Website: macys
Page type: payment
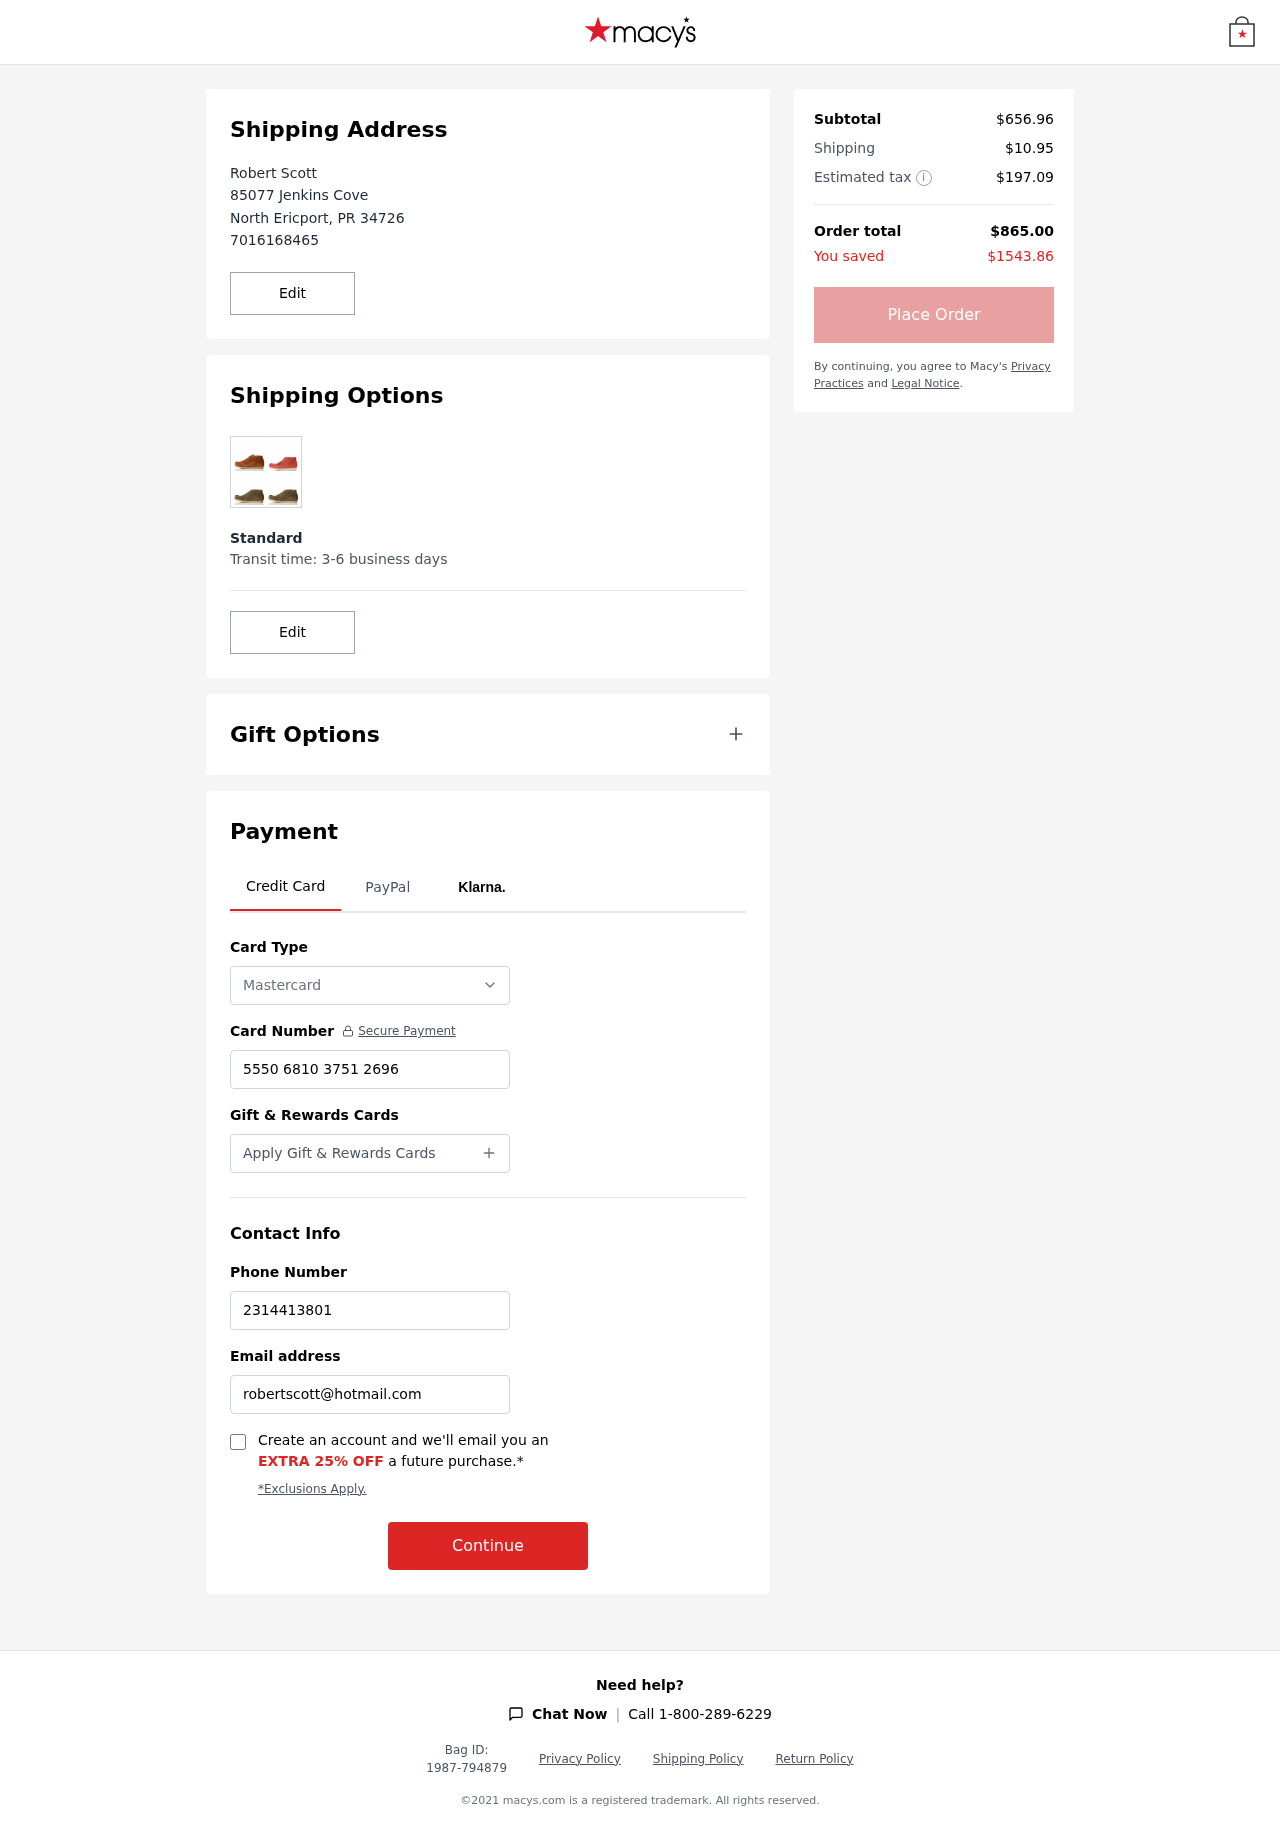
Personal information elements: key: PII_CARD_NUMBER
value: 5550 6810 3751 2696
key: PII_CARD_TYPE
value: Mastercard
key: PII_CITY
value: North Ericport
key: PII_EMAIL
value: robertscott@hotmail.com
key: PII_FULLNAME
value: Robert Scott
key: PII_PHONE
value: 7016168465
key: PII_PHONE_ALT
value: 2314413801
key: PII_POSTCODE
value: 34726
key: PII_STATE_ABBR
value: PR
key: PII_STREET
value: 85077 Jenkins Cove
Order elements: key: ORDER_SUBTOTAL
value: $656.96
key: ORDER_SHIPPING_COST
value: $10.95
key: ORDER_TAX
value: $197.09
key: ORDER_TOTAL
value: $865.00
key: ORDER_SAVINGS
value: $1543.86